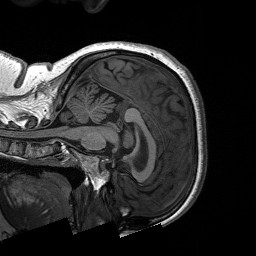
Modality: T1w
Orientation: sagittal
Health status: ill
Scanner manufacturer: siemens
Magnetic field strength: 3 T
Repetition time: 2.3 s
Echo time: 0.00226 s